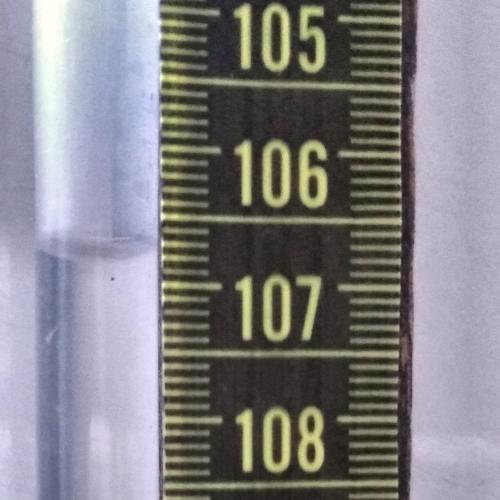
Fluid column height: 106.8 cm